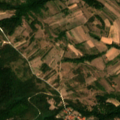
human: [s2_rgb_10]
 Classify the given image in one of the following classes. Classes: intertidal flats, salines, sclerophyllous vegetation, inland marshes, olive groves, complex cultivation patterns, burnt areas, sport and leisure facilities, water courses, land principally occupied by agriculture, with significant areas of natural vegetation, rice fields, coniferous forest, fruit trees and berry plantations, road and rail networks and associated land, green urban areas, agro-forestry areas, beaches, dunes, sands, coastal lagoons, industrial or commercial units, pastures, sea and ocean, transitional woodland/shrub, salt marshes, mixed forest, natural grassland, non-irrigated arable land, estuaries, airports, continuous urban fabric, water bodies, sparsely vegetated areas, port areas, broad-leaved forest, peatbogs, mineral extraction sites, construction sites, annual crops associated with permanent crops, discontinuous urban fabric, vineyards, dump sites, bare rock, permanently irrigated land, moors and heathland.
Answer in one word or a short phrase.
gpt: discontinuous urban fabric, complex cultivation patterns, land principally occupied by agriculture, with significant areas of natural vegetation, broad-leaved forest, mixed forest